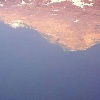
Label: water